Interaction volume radius: 5 \u00c5
Interaction volume height: 35 \u00c5
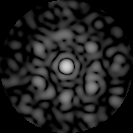
Disorder parameter: 0.7617